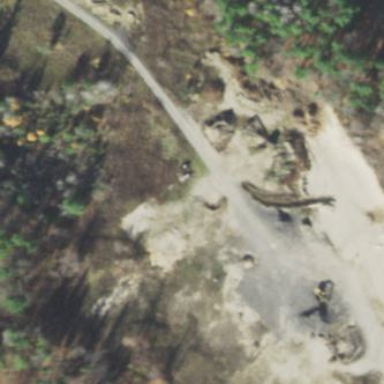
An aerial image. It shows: Quarry area.